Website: bh-photo
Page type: delivery-shipping
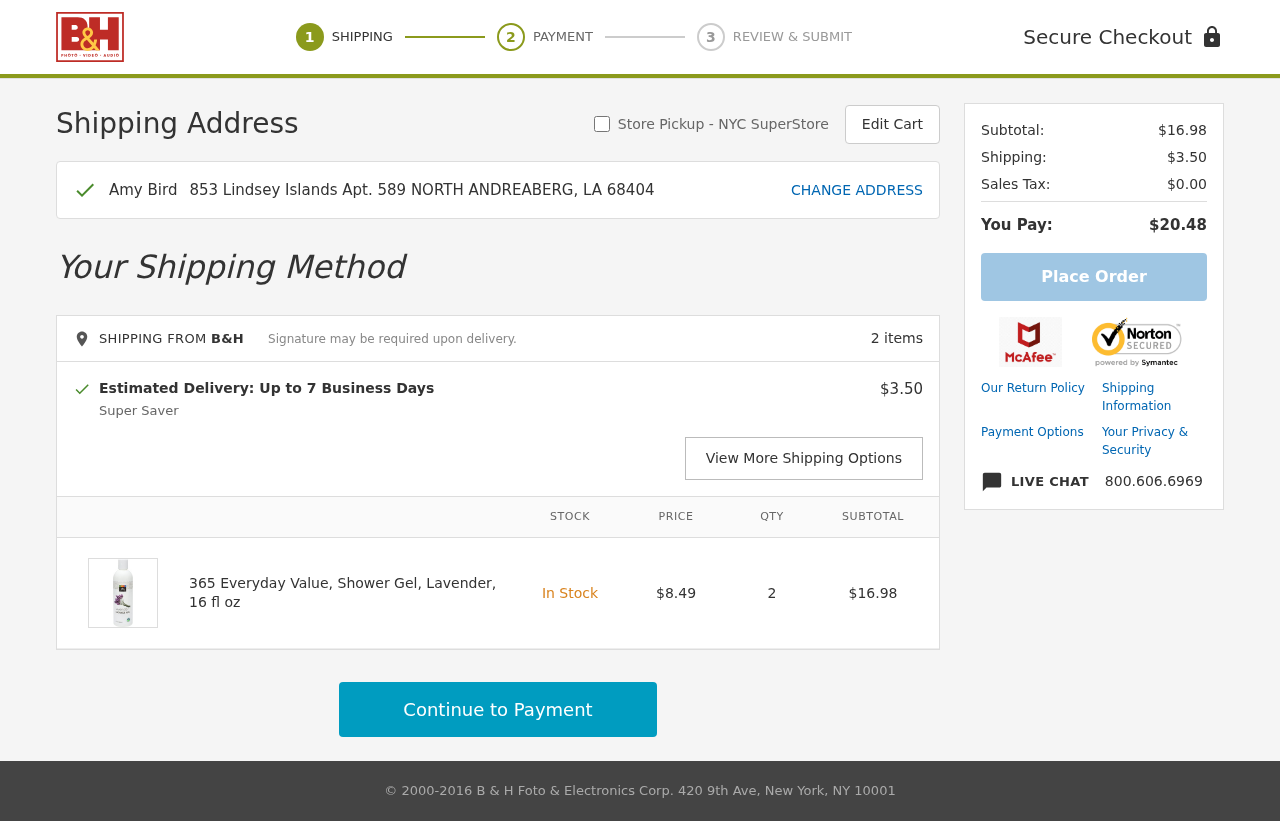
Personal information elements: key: PII_FULLNAME
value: Amy Bird
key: PII_STREET
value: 853 Lindsey Islands Apt. 589
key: PII_CITY_STATE_ZIP
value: NORTH ANDREABERG, LA 68404
Product elements: key: PRODUCT1_NAME
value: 365 Everyday Value, Shower Gel, Lavender, 16 fl oz
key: PRODUCT1_PRICE
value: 8.49
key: PRODUCT1_QUANTITY
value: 2
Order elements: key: ORDER_NUM_ITEMS
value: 2 items
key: ORDER_DELIVERY_DATE
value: Estimated Delivery: Up to 7 Business Days
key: ORDER_SHIPPING_COST
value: $3.50
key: ORDER_SUBTOTAL
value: $16.98
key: ORDER_SUBTOTAL2
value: $16.98
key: ORDER_SHIPPING_COST2
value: $3.50
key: ORDER_TAX
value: $0.00
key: ORDER_TOTAL
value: $20.48